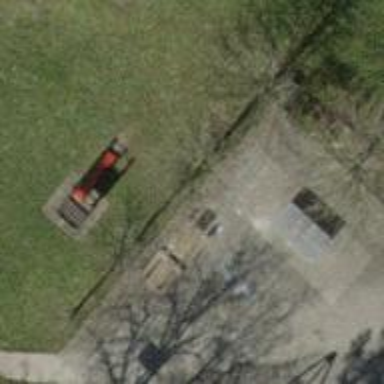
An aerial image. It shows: Picnic table located in leisure land area.